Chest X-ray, PA view. Patient: 59 years old, sex F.
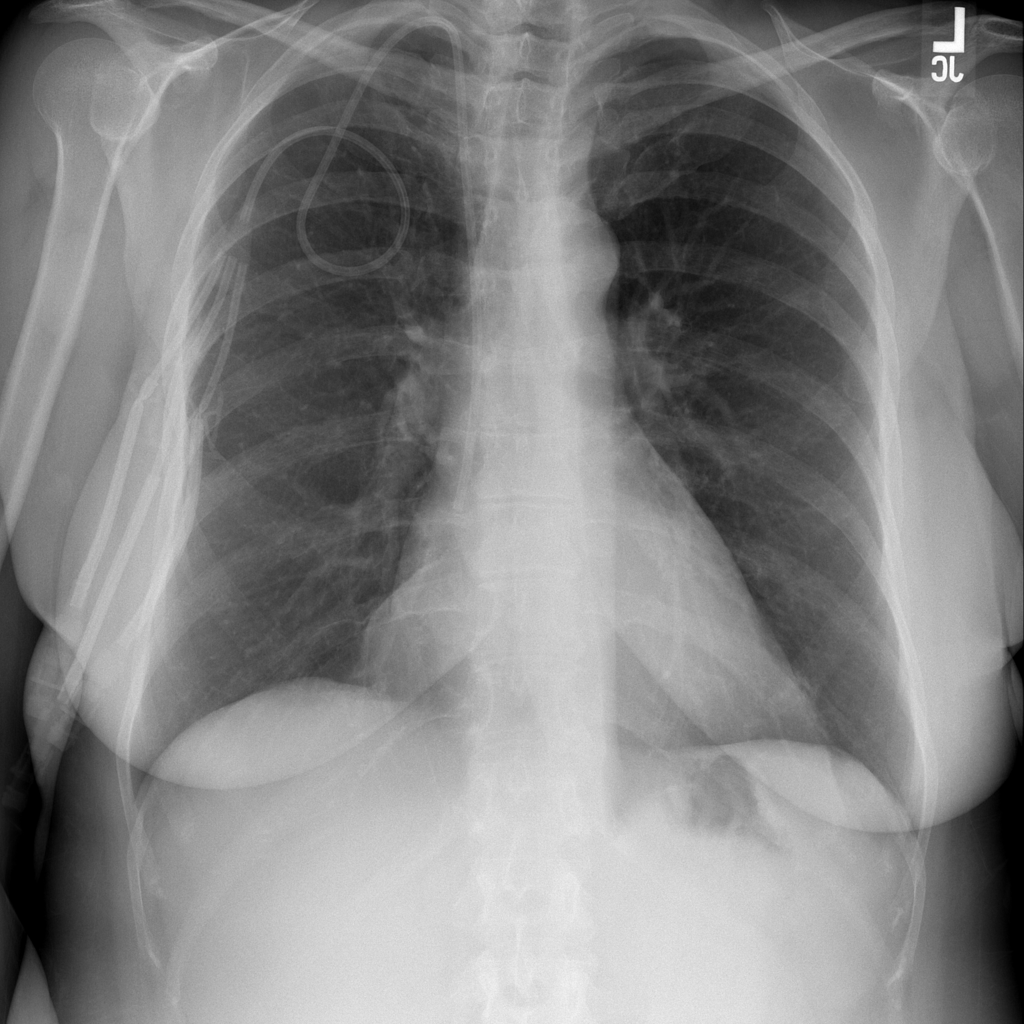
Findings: No Finding